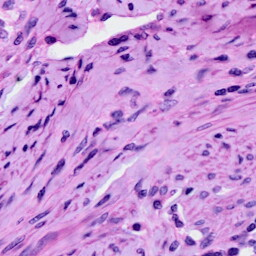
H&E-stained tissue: Cervix